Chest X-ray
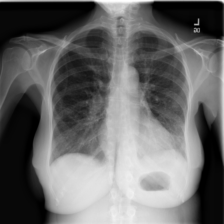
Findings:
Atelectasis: positive
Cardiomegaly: negative
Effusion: negative
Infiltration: positive
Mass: negative
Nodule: negative
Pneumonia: negative
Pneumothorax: negative
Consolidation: negative
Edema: negative
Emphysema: negative
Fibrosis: negative
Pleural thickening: negative
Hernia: negative